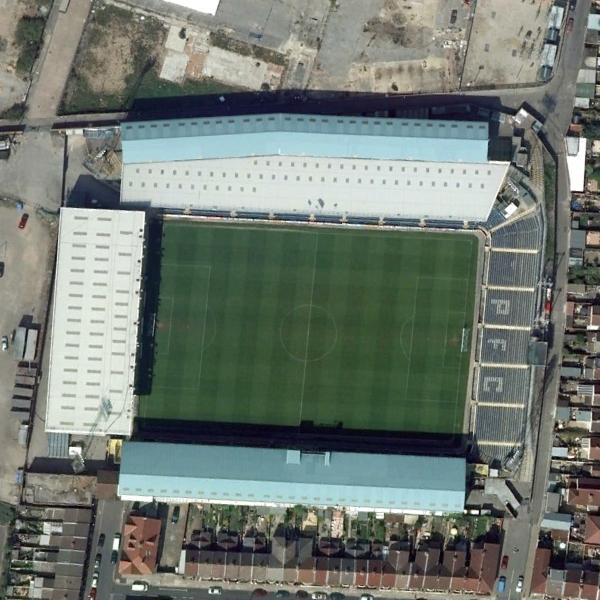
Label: Stadium